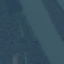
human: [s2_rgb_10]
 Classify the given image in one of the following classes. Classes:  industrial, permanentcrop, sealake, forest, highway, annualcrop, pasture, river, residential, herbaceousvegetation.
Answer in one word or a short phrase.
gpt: River